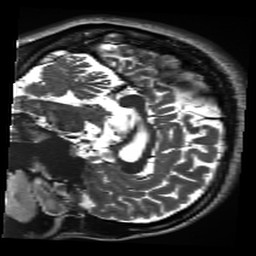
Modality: inplaneT2
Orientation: sagittal
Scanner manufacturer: siemens
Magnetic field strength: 3 T
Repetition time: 11 s
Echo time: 0.059 s